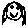
Label: smiley face